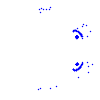
Particle: proton